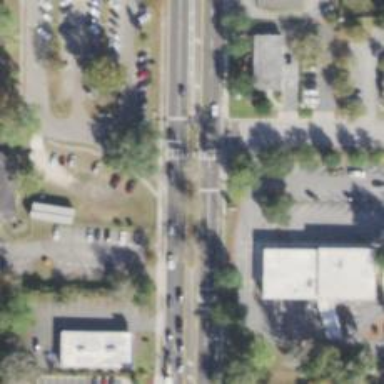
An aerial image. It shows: Footway crossing at traffic island.